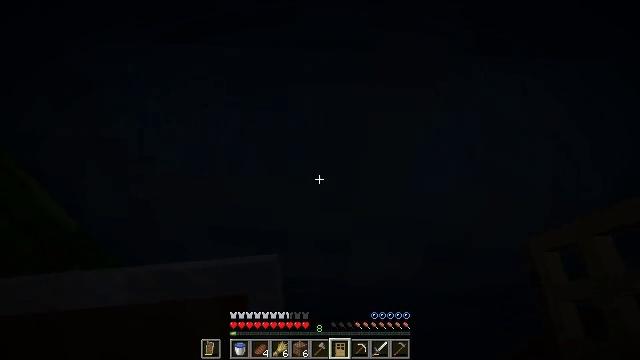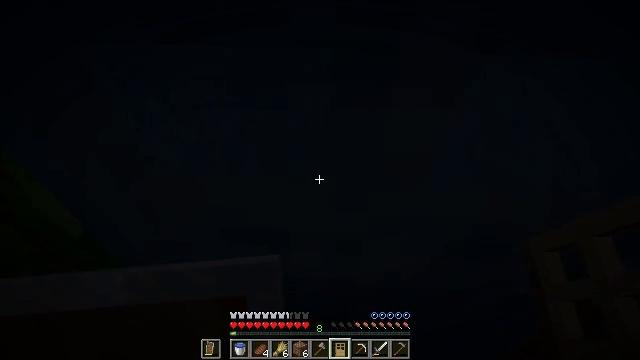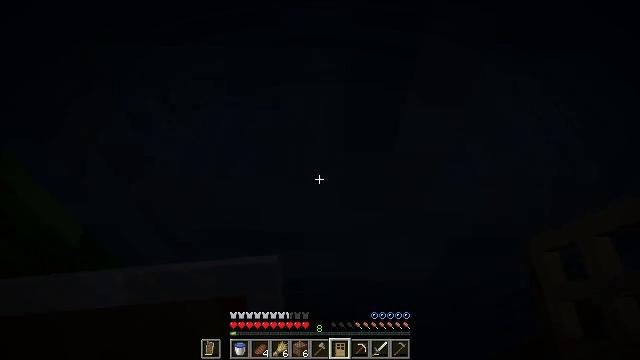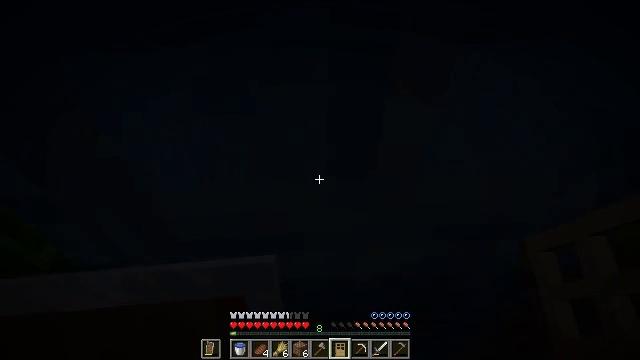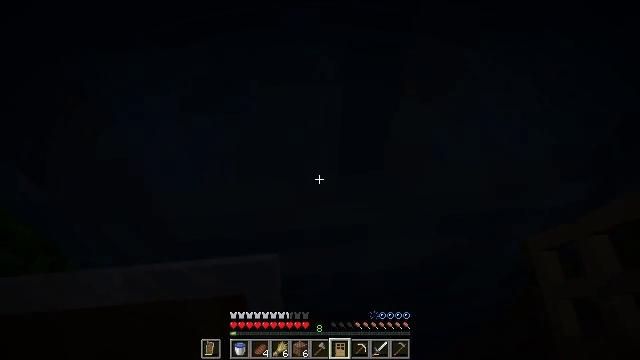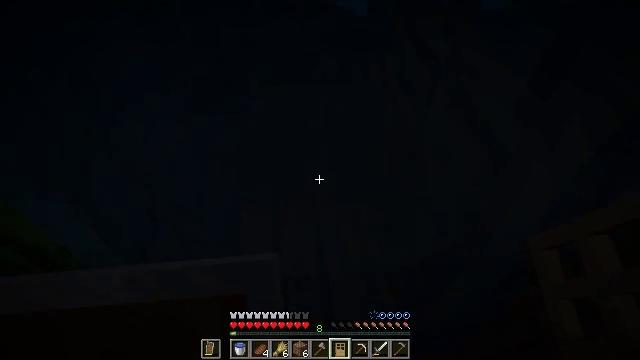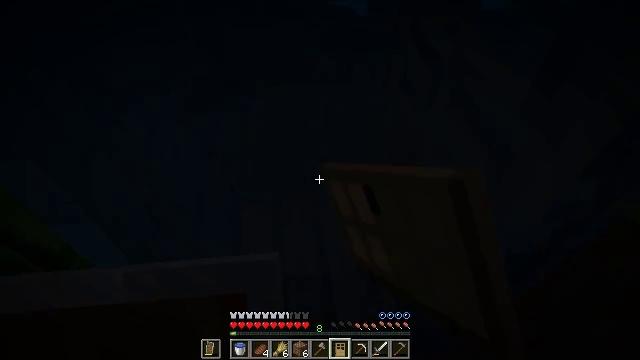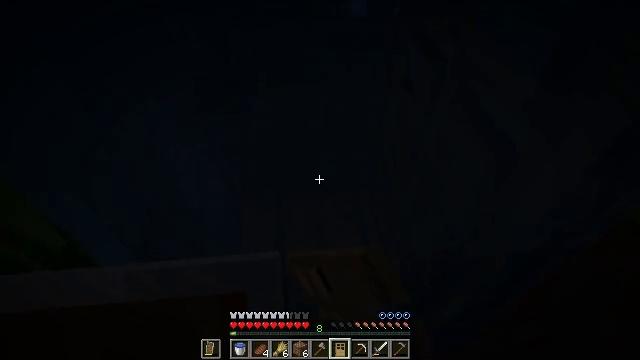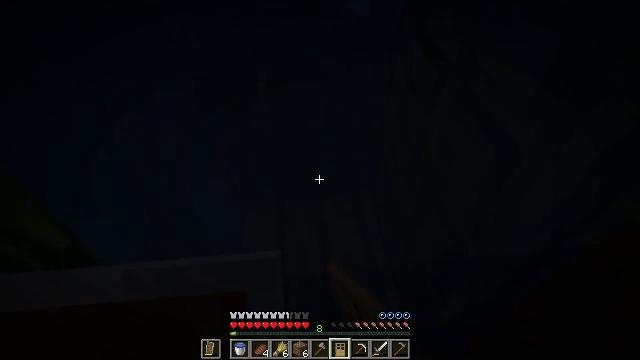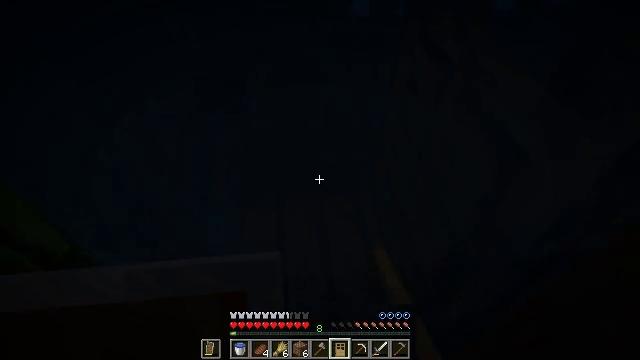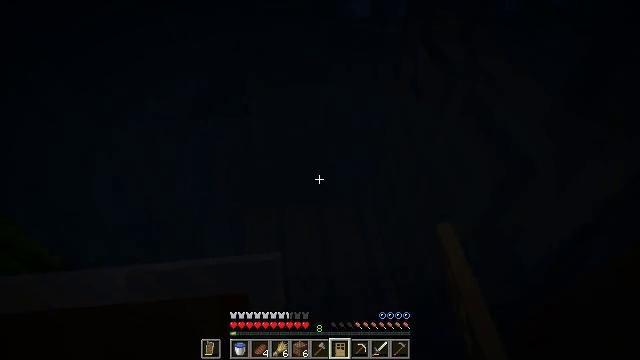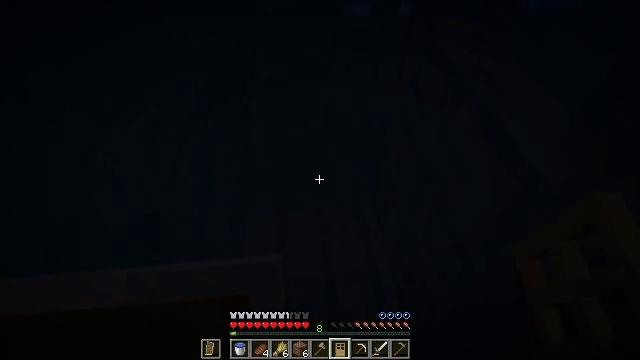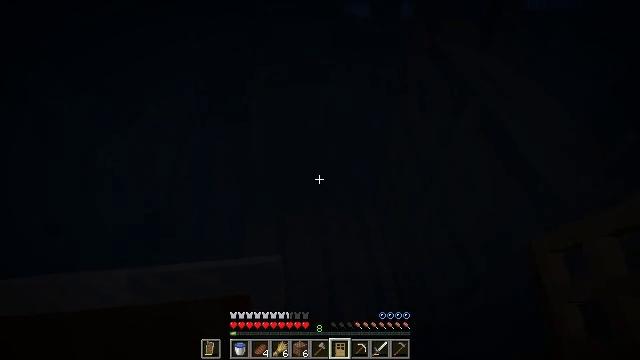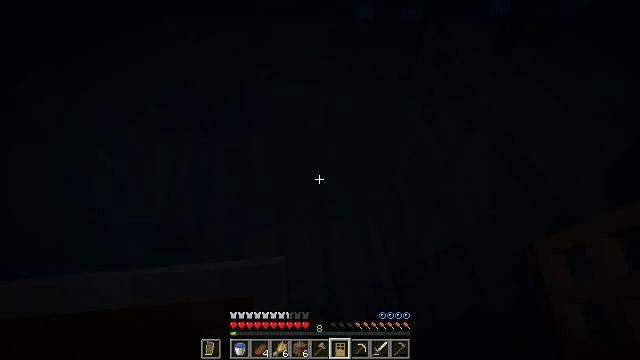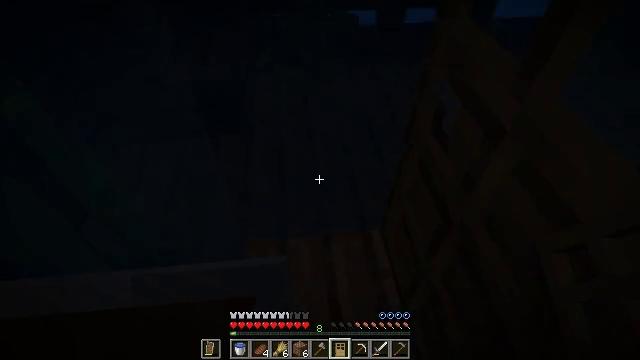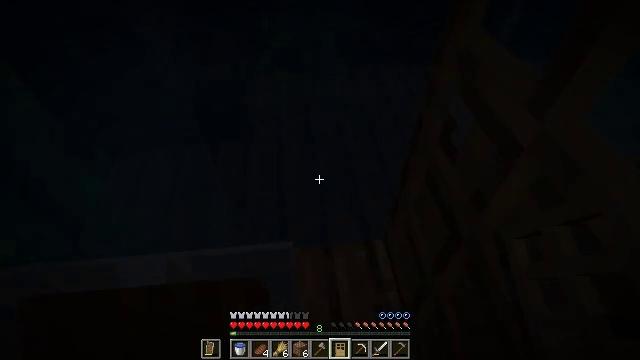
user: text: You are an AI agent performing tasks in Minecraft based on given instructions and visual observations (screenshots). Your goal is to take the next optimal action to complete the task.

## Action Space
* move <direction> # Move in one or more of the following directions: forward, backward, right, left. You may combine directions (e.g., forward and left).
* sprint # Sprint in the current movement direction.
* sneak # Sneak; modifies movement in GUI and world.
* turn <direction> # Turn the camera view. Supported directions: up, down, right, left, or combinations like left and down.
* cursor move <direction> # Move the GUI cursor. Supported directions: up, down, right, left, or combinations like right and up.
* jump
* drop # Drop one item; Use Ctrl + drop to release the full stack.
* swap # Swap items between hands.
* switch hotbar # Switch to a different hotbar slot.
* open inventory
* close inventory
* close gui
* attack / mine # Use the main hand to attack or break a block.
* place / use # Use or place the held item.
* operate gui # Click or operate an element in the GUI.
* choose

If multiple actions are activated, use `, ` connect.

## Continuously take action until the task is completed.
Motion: motion action
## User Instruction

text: Mine tall seagrass from underwater.
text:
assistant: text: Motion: move forward, turn right
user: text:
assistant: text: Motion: turn right
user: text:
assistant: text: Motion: turn right
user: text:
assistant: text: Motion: turn right
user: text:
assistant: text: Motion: use / place
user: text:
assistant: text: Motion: use / place
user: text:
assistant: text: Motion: use / place
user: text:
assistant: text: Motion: no_op
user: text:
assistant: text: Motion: move forward
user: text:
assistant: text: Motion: move forward
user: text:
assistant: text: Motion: move forward
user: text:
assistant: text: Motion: move forward
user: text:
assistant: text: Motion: move forward
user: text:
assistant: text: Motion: move forward
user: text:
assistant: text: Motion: move forward
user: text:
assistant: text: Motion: move forward
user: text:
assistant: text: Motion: no_op
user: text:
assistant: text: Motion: no_op
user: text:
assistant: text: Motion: no_op
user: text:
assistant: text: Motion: turn down
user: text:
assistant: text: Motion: no_op
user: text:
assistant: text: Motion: no_op
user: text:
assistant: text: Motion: no_op
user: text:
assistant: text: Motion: move back
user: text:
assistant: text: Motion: move back
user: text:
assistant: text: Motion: move back
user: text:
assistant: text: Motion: no_op
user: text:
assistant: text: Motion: no_op
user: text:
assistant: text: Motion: no_op
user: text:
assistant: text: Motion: no_op